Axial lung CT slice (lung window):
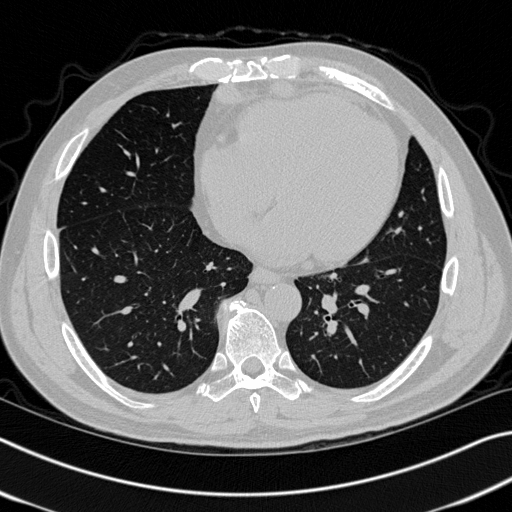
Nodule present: no